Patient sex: F
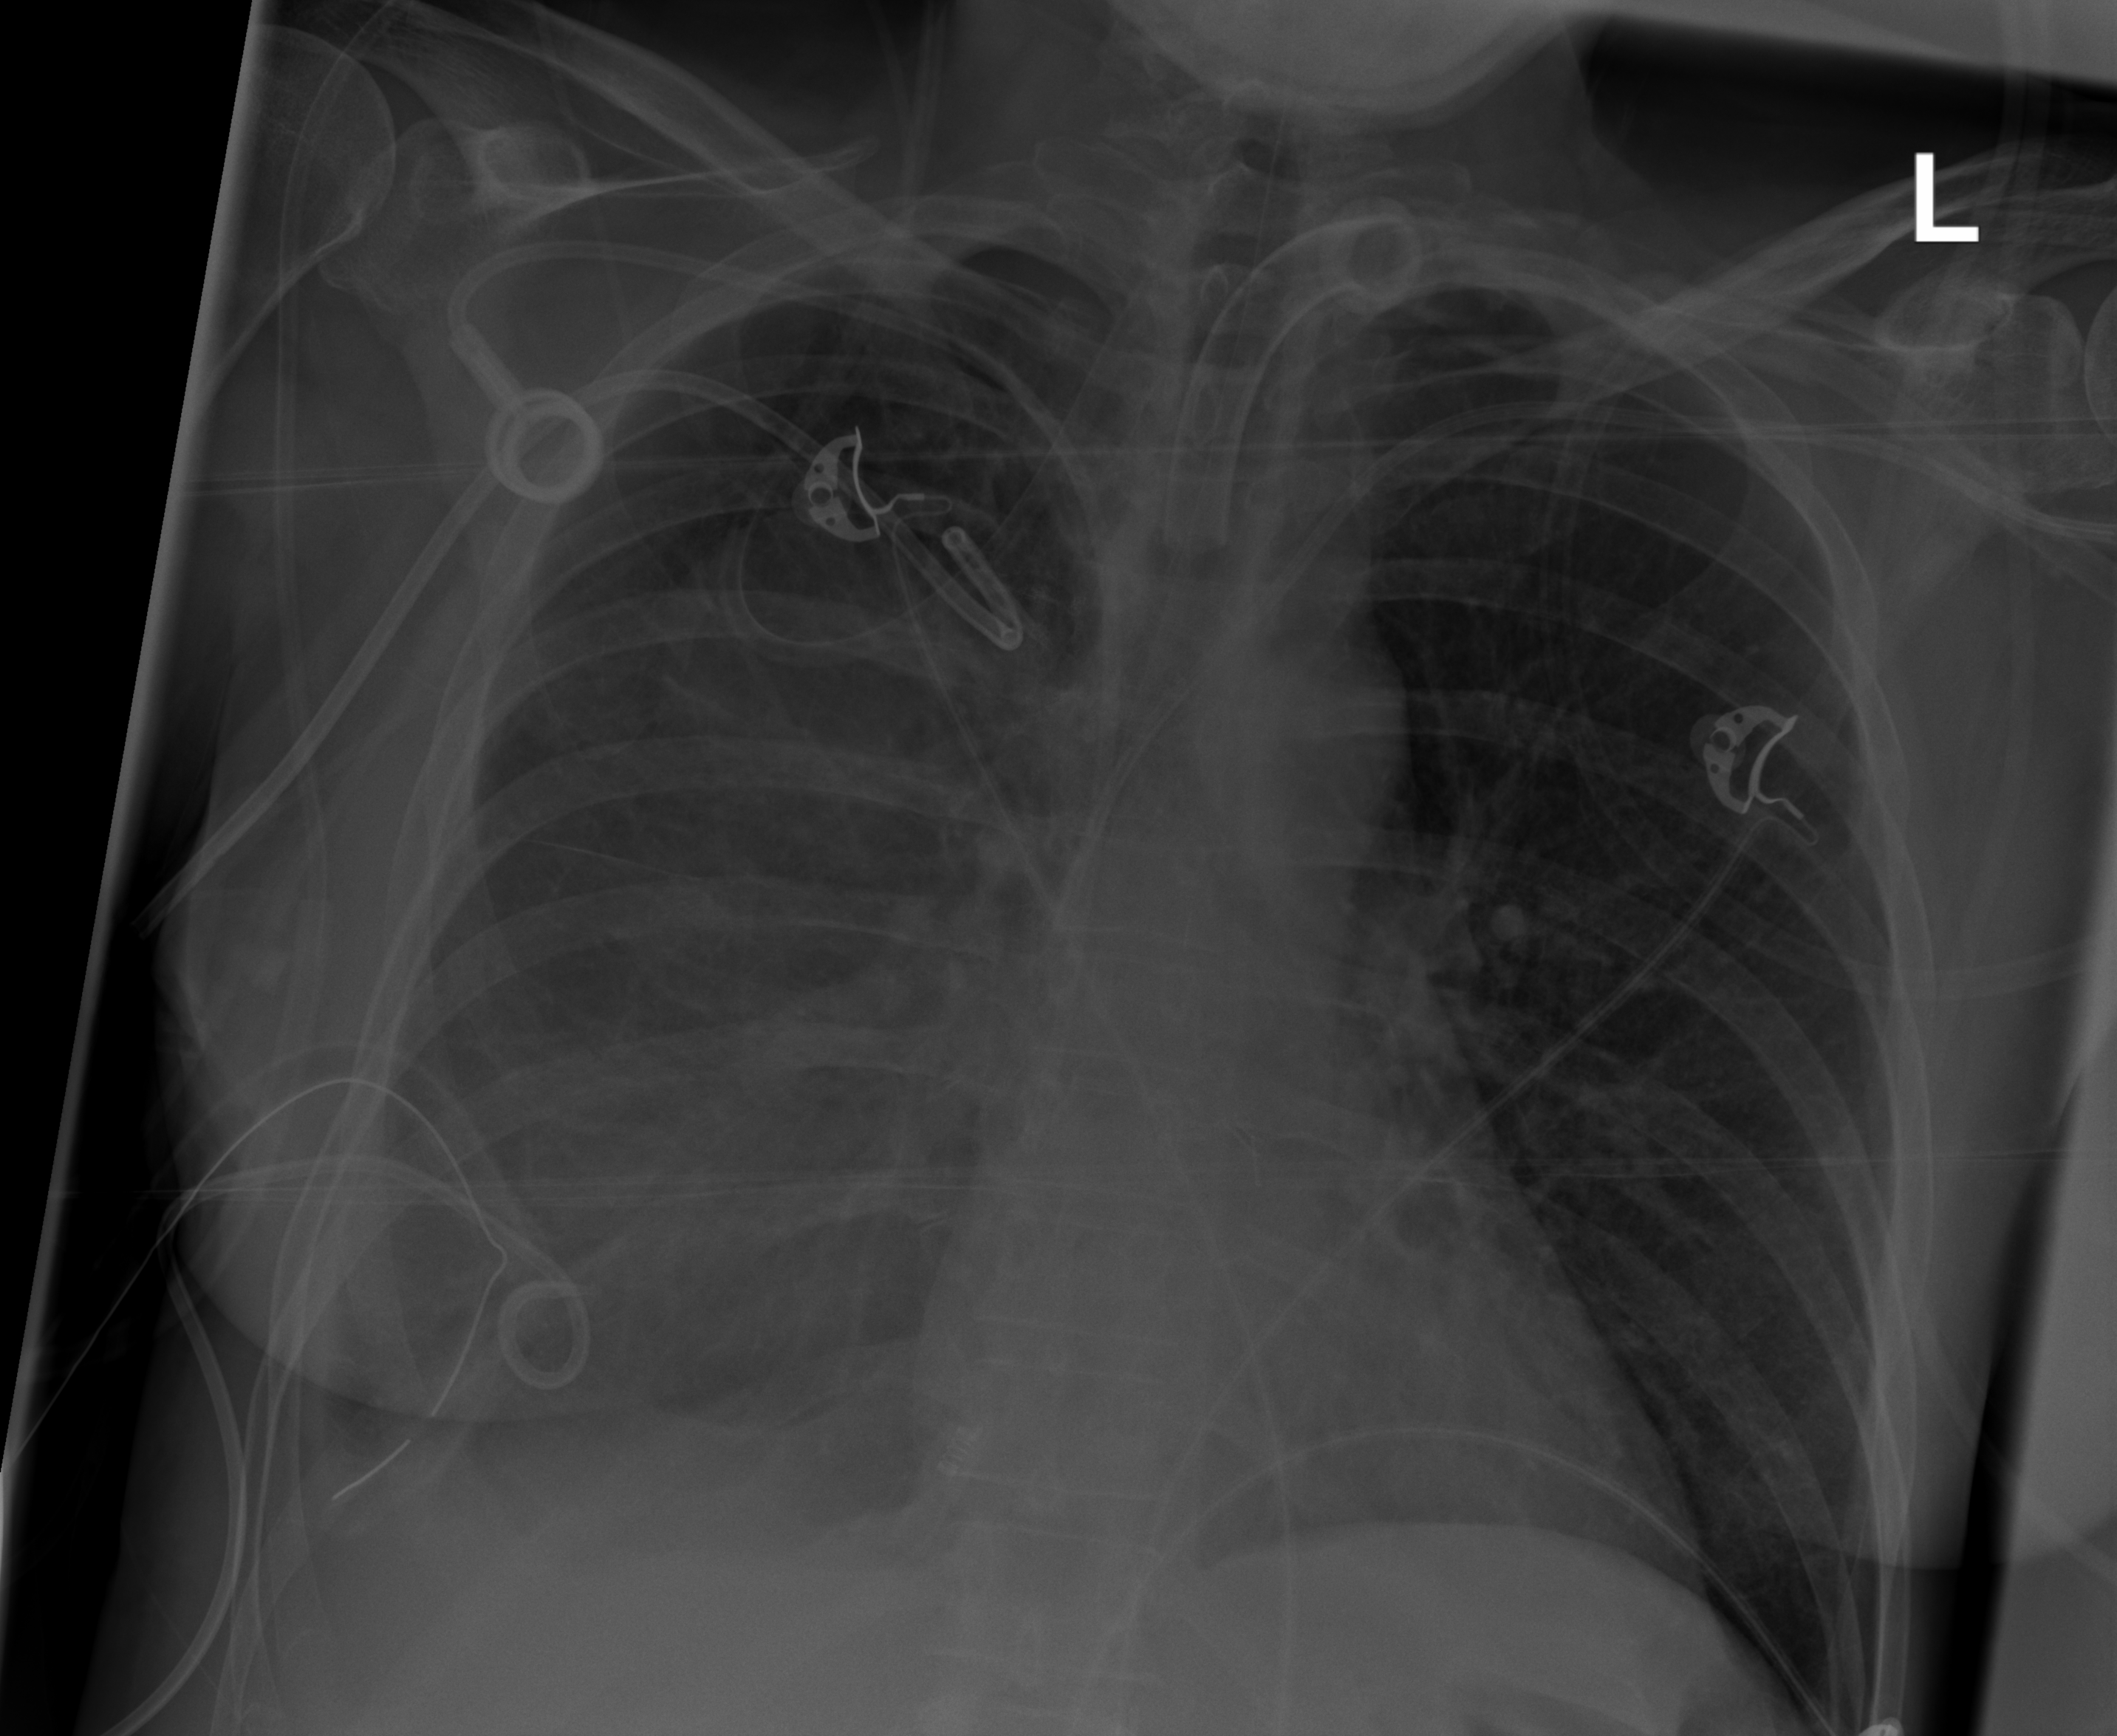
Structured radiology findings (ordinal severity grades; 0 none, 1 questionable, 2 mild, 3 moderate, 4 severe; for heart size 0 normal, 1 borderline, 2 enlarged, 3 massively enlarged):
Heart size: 0
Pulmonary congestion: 0
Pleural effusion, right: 3
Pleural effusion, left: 0
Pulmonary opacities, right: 1
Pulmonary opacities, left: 0
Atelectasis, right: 3
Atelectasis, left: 0